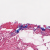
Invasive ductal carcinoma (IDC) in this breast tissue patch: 0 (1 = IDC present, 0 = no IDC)